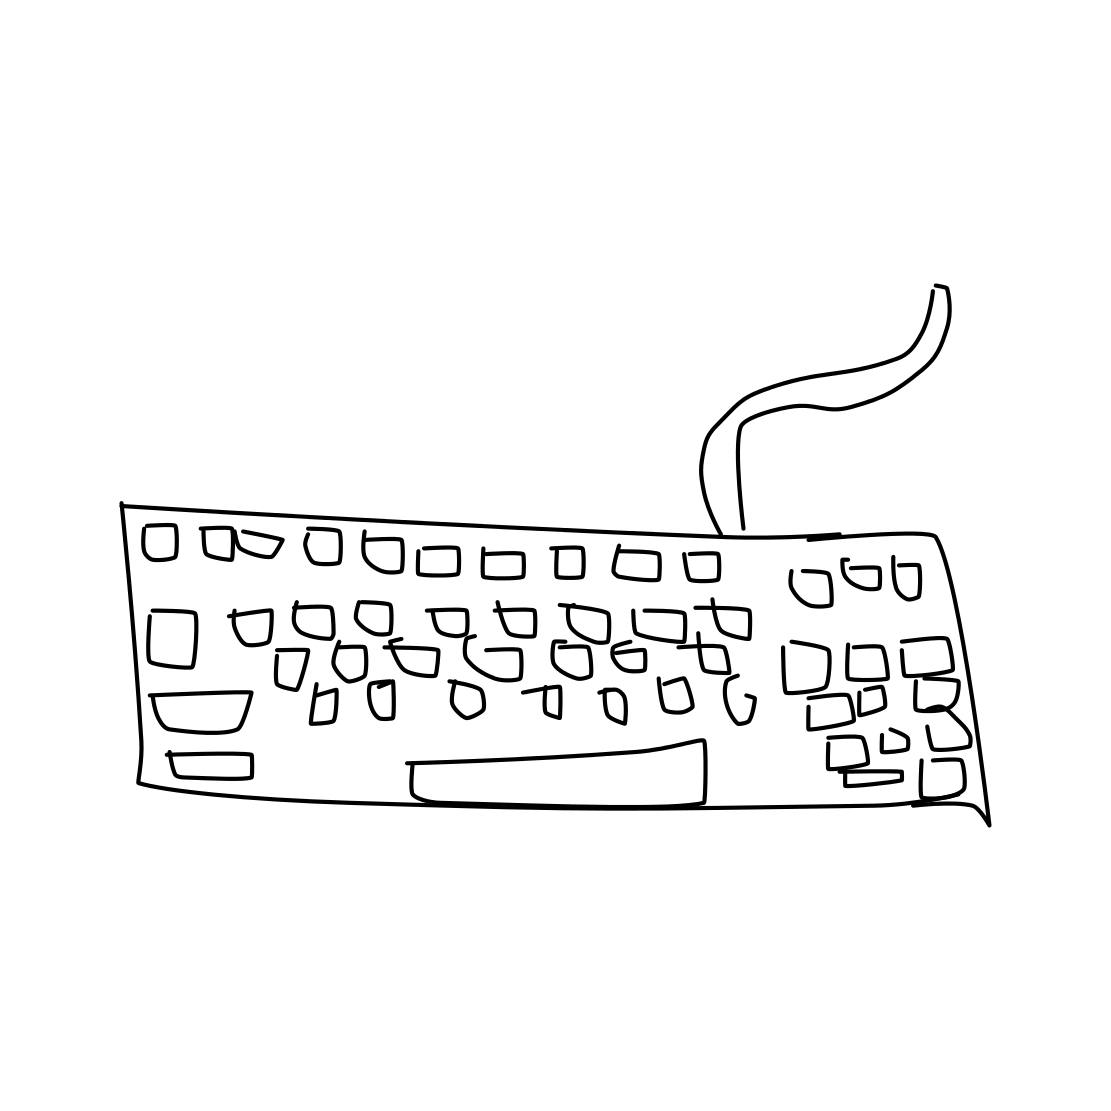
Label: keyboard